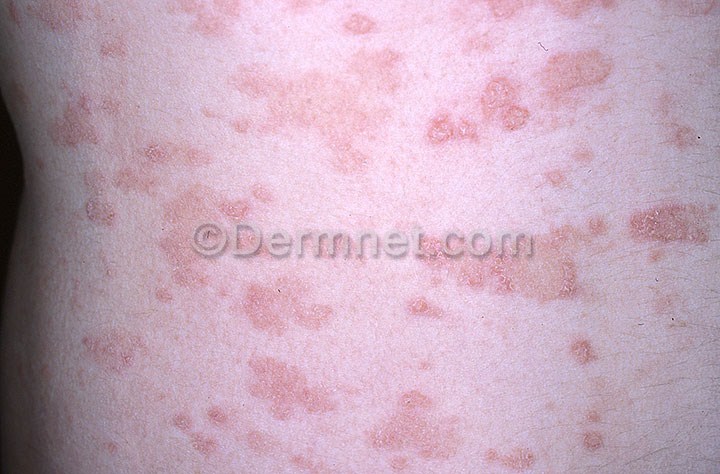
Disease: Psoriasis pictures Lichen Planus and related diseases